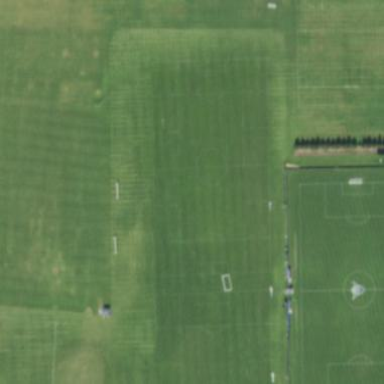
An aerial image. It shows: Soccer pitch for leisureland activities.